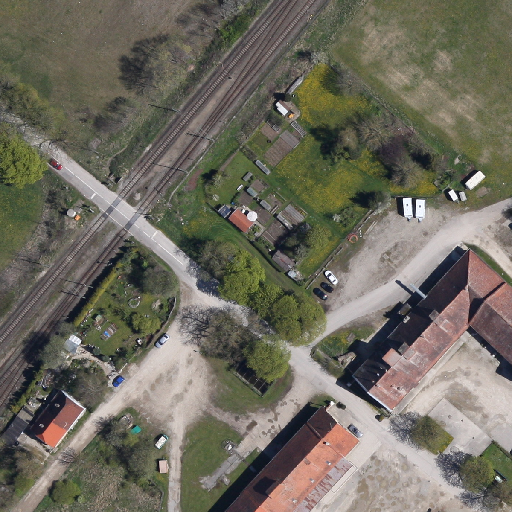
Referring expression: vehicle in the parking area